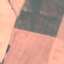
Label: AnnualCrop